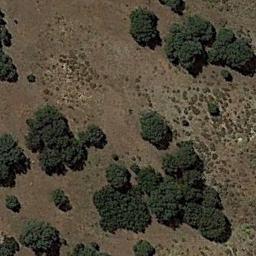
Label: chaparral